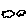
Label: cloud